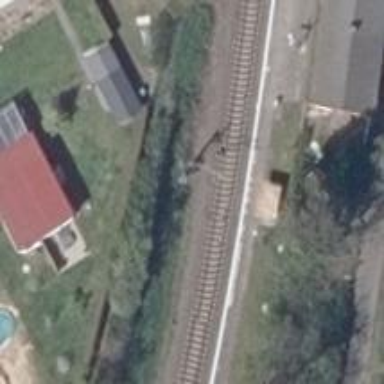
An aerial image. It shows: Platform edge at railway station.